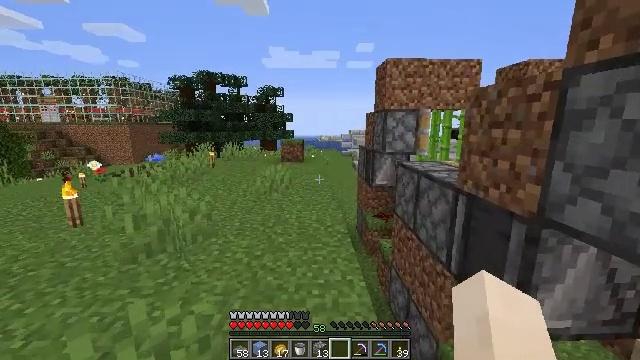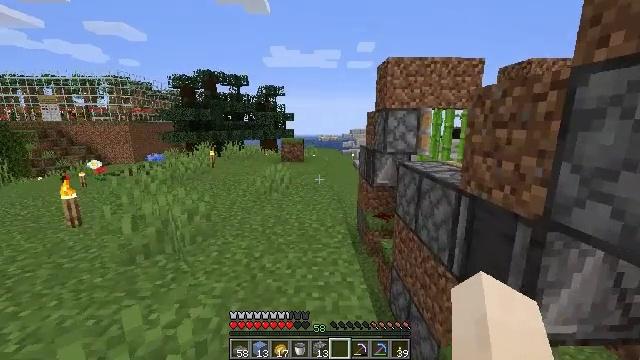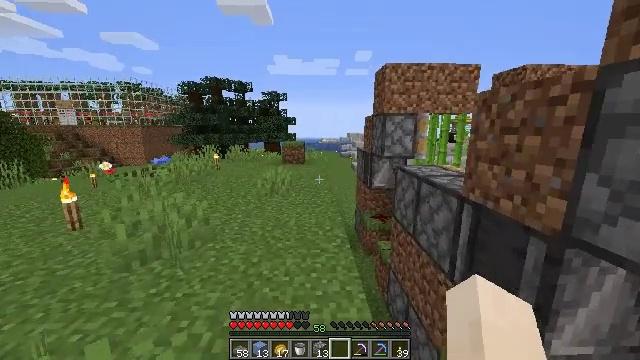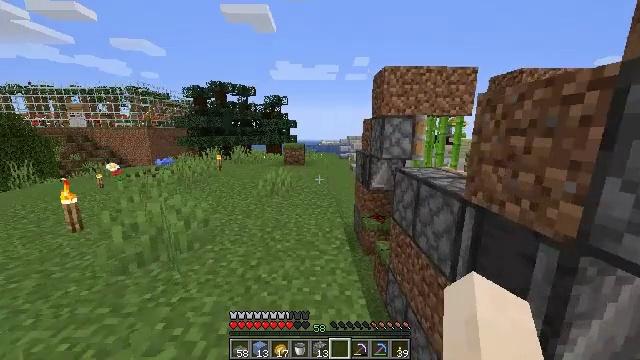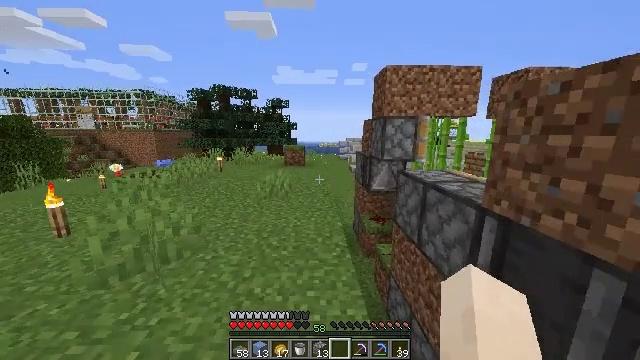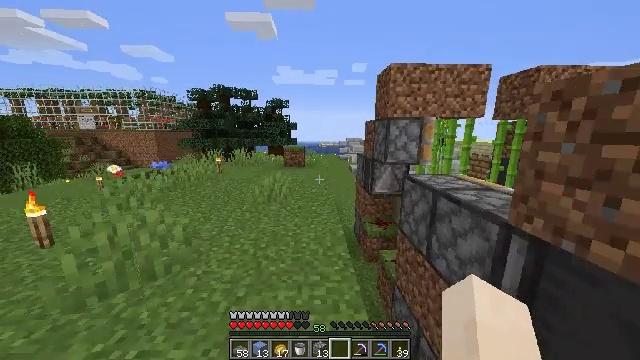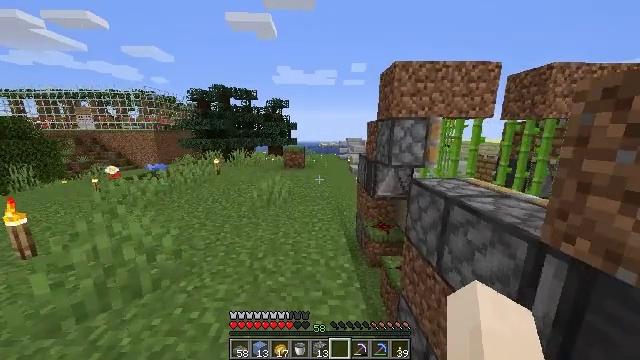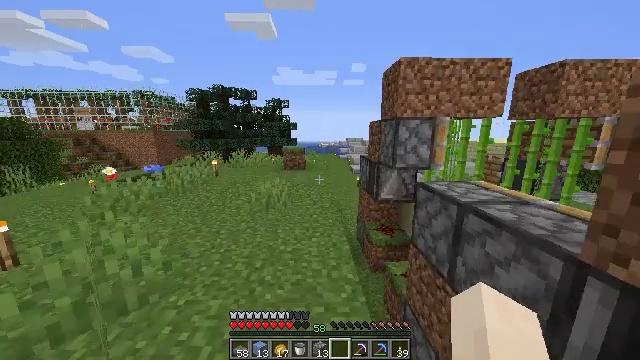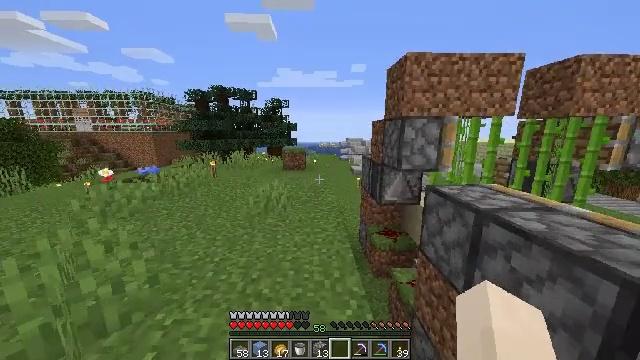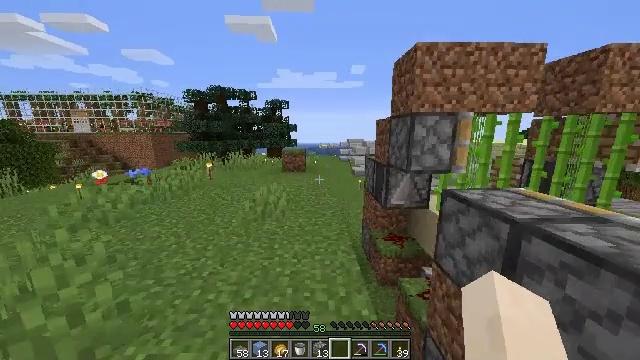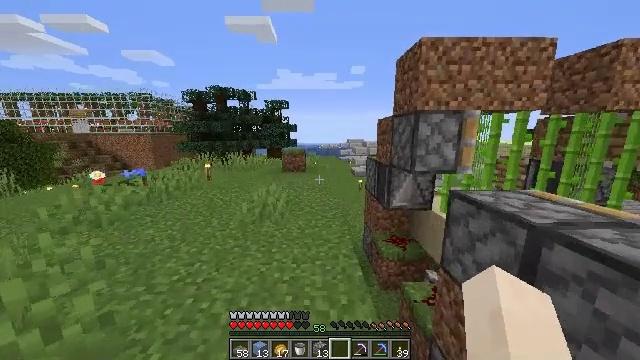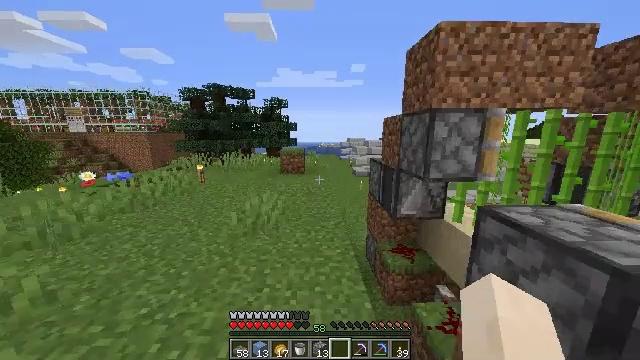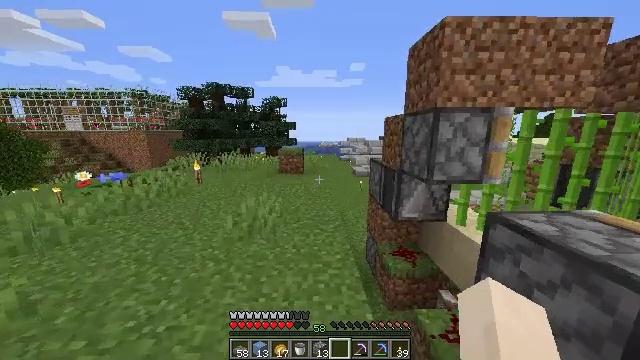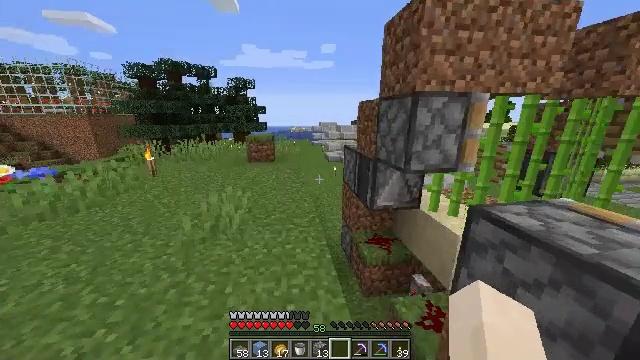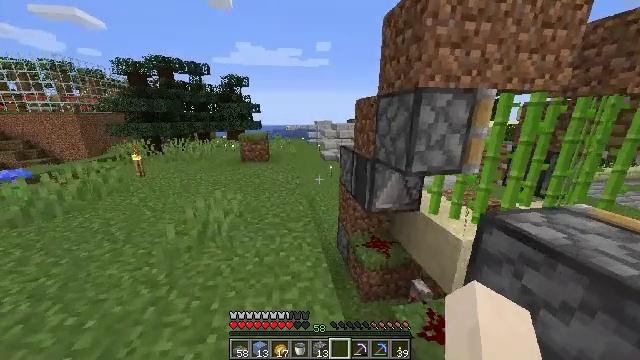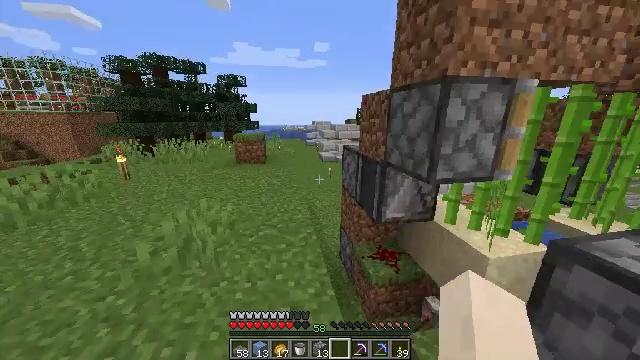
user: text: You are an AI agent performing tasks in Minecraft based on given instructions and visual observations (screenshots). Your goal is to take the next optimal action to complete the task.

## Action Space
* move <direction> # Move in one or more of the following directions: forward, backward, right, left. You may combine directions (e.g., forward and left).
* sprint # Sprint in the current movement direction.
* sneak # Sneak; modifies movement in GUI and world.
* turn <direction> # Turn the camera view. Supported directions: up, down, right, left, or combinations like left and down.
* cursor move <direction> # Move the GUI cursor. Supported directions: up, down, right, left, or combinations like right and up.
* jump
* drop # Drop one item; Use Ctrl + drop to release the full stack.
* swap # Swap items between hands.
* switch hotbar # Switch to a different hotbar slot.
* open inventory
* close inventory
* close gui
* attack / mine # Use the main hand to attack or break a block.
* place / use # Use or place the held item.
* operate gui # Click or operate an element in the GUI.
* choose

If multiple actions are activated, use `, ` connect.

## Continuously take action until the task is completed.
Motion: motion action
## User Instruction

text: Collect the stone brick slab for building.
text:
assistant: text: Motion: move forward
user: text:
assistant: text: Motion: move forward
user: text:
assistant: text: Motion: move forward
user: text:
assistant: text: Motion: move forward
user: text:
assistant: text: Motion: move forward
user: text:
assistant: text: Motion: move forward
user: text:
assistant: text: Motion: move forward
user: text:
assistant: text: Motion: move forward
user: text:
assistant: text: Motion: move forward
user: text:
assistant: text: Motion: move forward
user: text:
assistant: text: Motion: move forward
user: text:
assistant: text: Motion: move forward
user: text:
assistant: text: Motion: move forward, turn right and down
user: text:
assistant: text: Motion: move forward, turn right
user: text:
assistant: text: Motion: move forward and move left
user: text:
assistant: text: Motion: move forward and move left, turn right
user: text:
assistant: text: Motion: move forward and move left, turn right
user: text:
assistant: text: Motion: move forward and move left, turn right
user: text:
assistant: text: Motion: move forward and move left, turn right
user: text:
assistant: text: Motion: move forward and move left, turn right
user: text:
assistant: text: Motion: move forward and move left, turn right
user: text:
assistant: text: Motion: move forward and move left, turn right
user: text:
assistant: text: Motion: move forward and move left, turn right
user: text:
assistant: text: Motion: move forward and move left, turn right
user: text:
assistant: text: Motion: move forward and move left, turn right
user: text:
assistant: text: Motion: move forward and move left, turn right
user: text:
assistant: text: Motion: move forward and move left, turn right
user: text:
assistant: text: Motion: move forward and move left, turn right
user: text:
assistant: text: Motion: move forward and move left, turn right
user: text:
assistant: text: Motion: move forward and move left, turn right